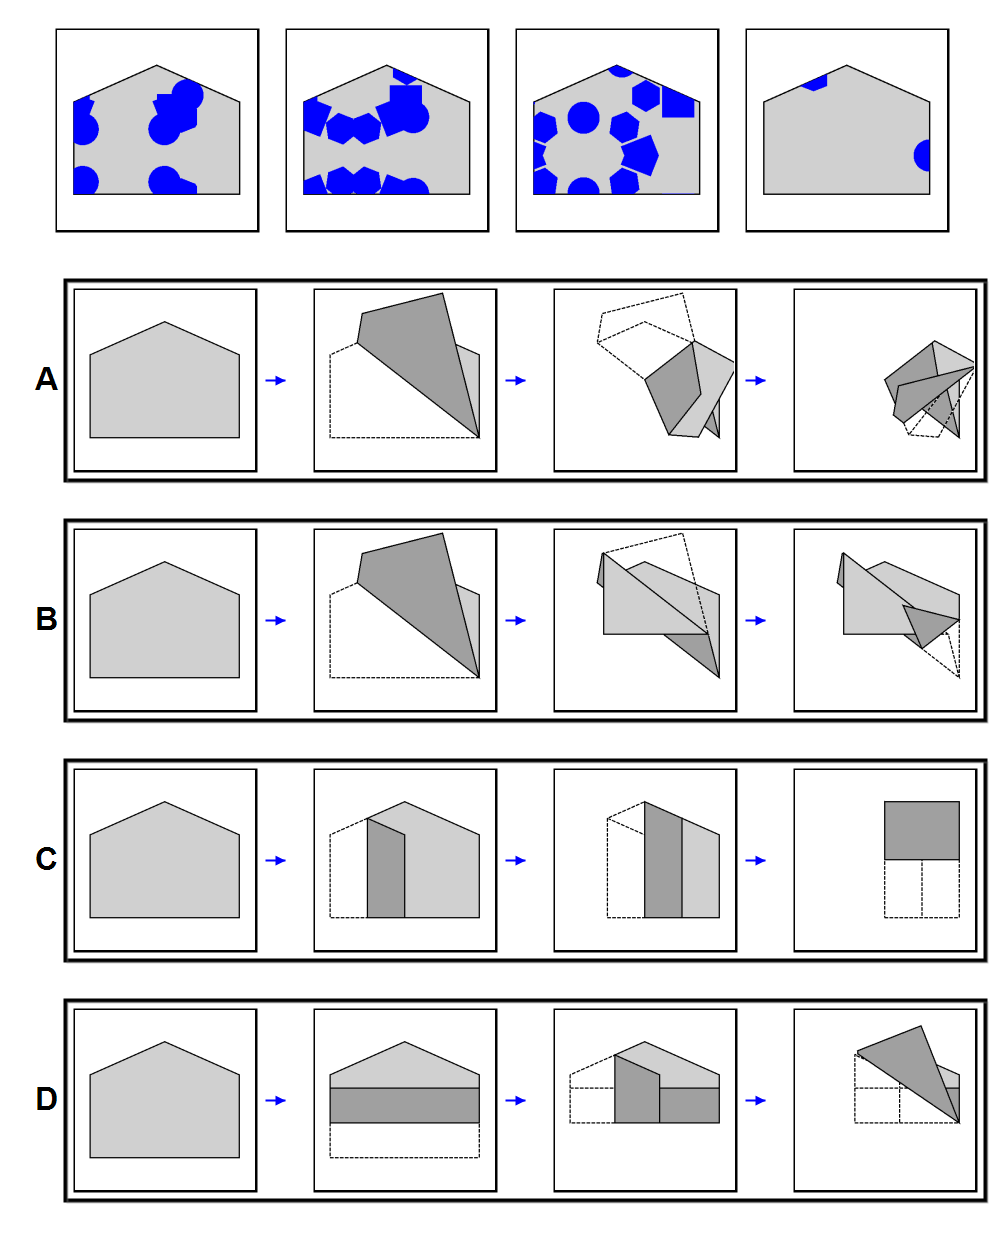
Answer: D